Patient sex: M
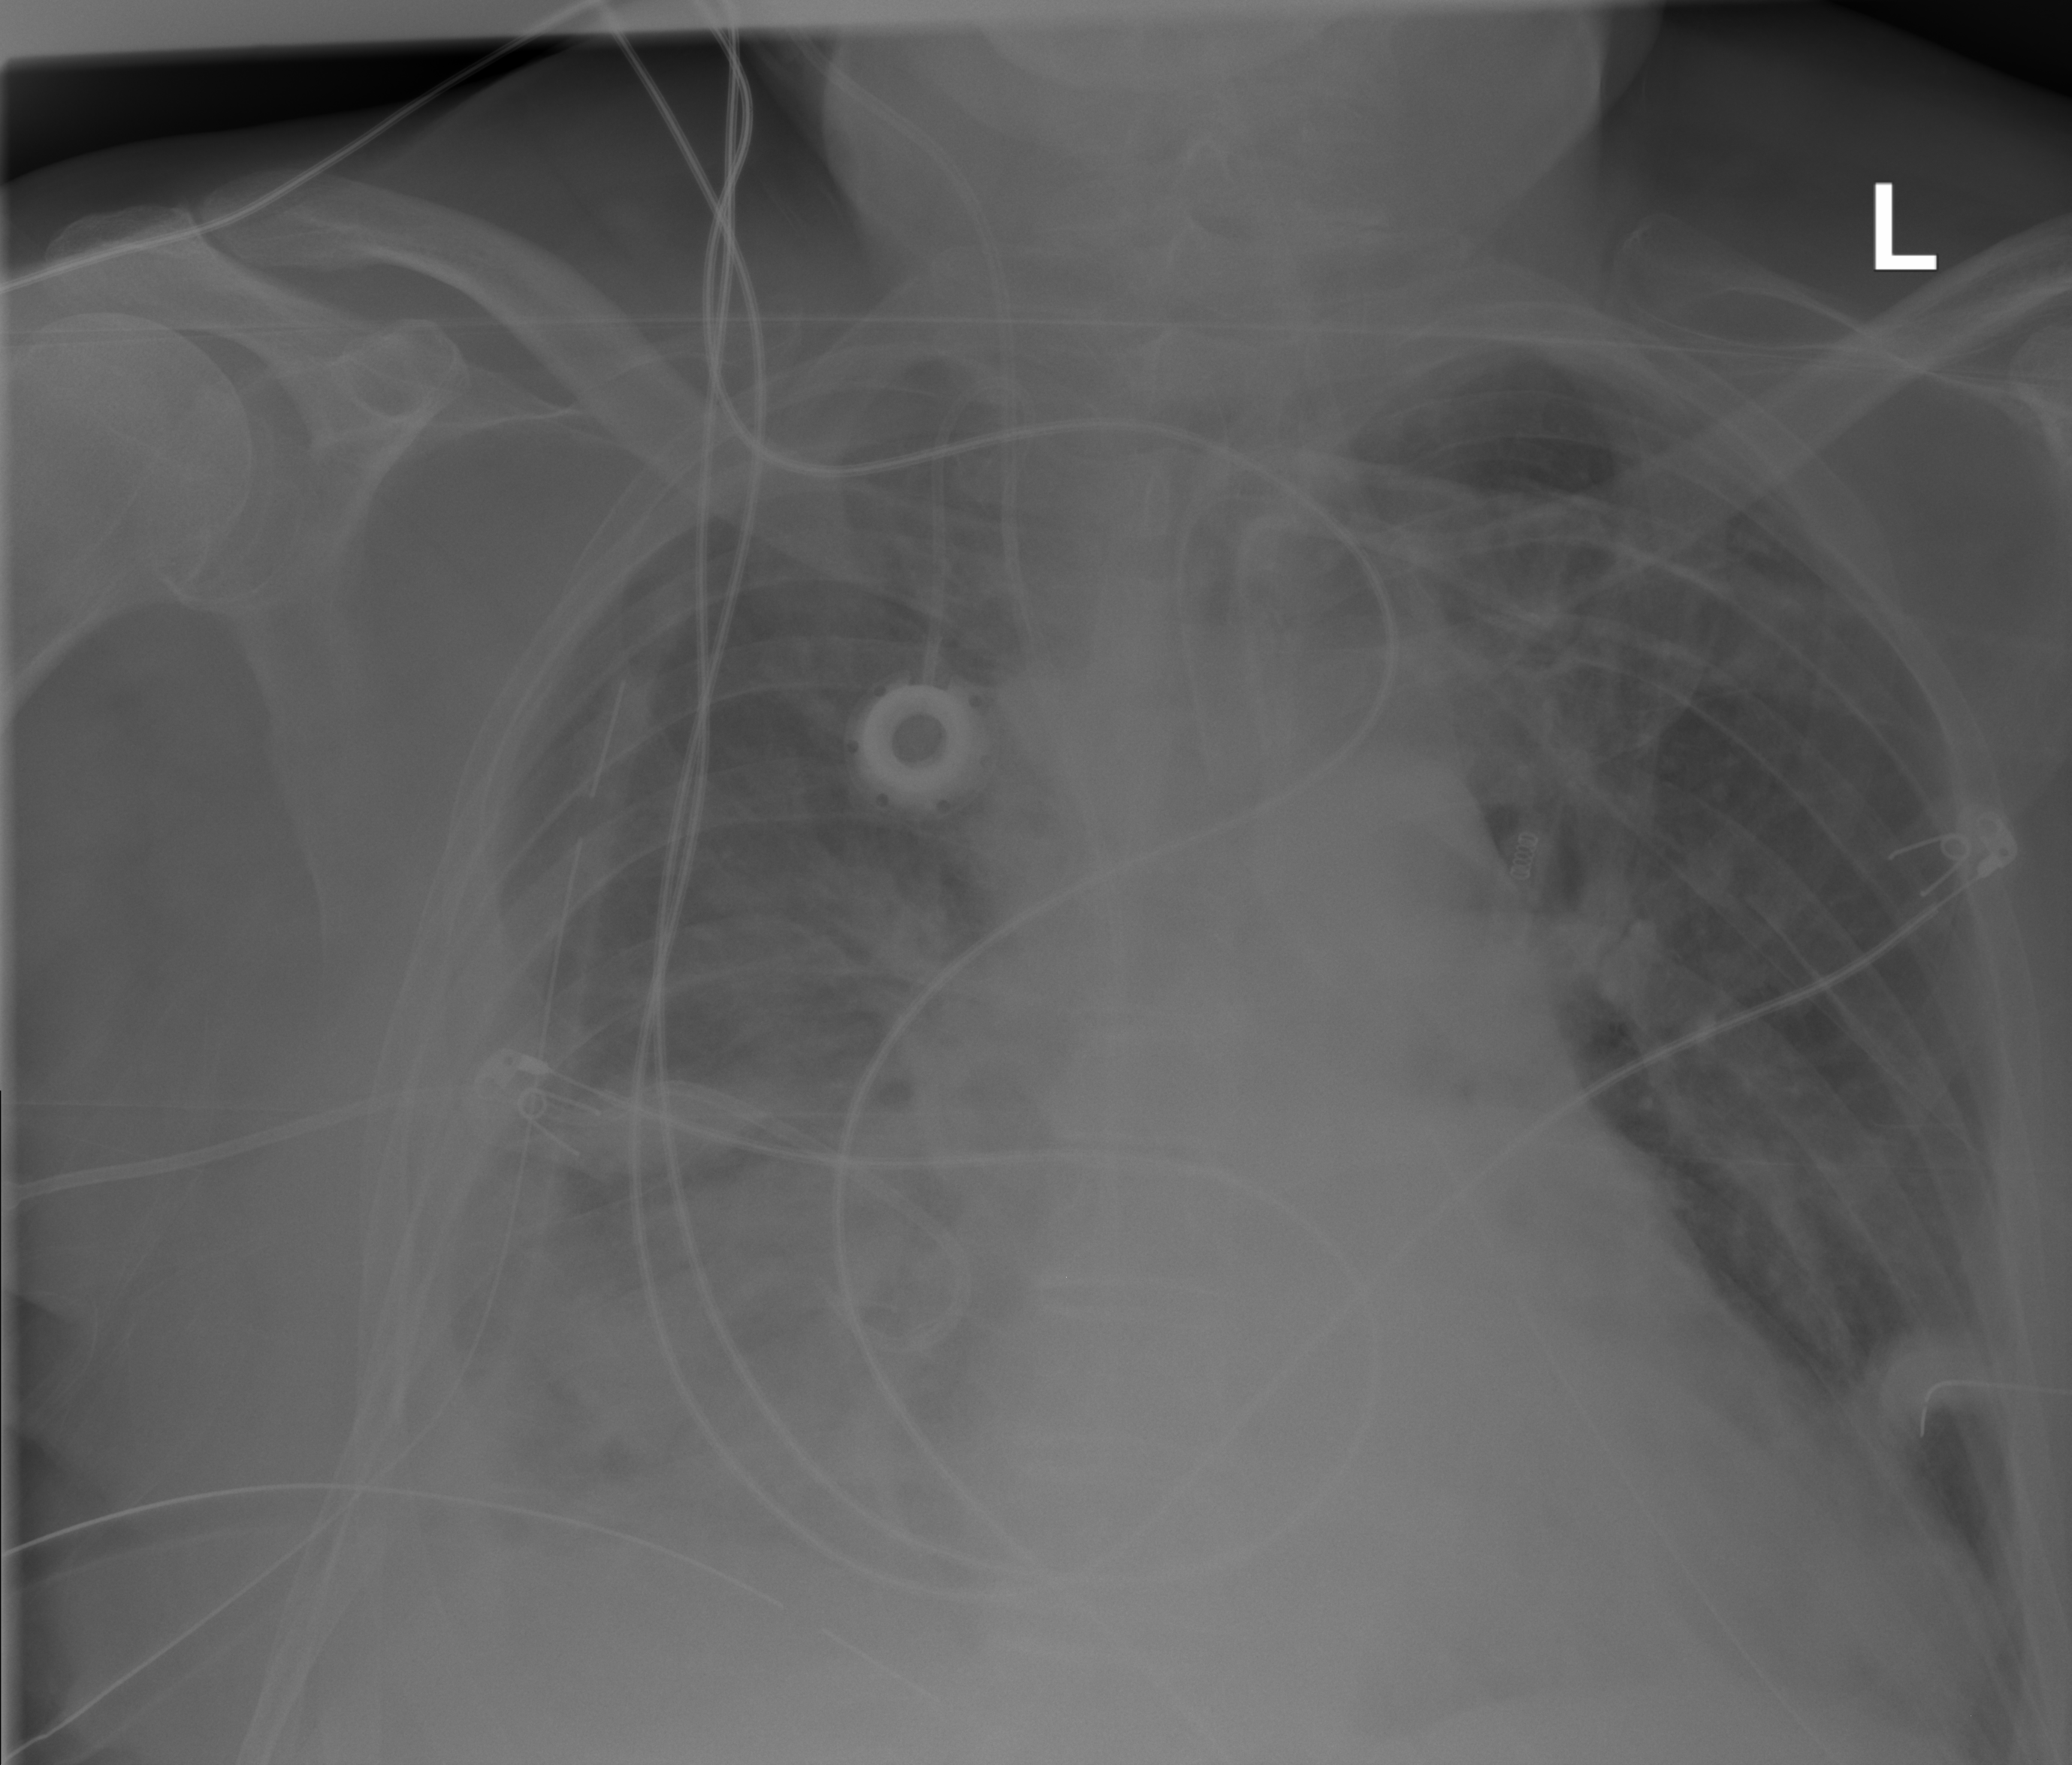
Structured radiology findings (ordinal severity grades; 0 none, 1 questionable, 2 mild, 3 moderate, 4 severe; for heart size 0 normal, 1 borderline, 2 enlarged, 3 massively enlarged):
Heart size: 2
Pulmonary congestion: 2
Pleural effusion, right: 3
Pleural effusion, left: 0
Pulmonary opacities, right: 2
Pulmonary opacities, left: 0
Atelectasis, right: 2
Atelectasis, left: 0